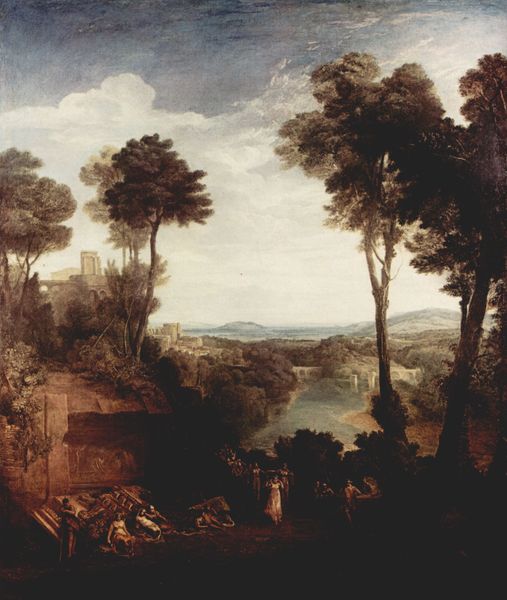
Titel: Merkur und Herse
Künstler: William Turner
Standort: (Großbritannien)
Institution: (Privatsammlung)
Schlagwörter: baum, berg, blau, blätter, dunkel, gemälde, himmel, laub, mann, meer, schatten, wasser, weiß, wolken, baumstämme, bäume, fluss, frauen, grün, impressionismus, landschaft, menschen, ocker, see, sitzen, stadt, ufer, äste, abend, braun, frau, grau, hell, holz, licht, männer, paris, schwarz, ausblick, gebäude, haus, weg, wolke, beige, leute, malerei, feier, feiern, architektur, historie, stein, öl, baumstamm, dämmerung, ferne, flusslauf, horizont, häuser, hügel, natur, stamm, zweige, brücke, busch, büsche, gebüsch, gewässer, kirche, sonne, sträucher, personen, person, england, tal, wald, turm, aussicht, sommer, liegen, ruhen, ansicht, italien, berge, gipfel, mauer, bergkette, landschaftsmalerei, hügellandschaft, idylle, pause, picknick, rast, platz, figuren, böschung, friedrich, romantik, staffage, stämme, turner, baumkrone, baumkronen, oben, ruine, courbet, burg, türme, landschafdt, lichtung, ruinen, beerdigung, schloß, rotbraun, laubbäume, flusstal, verblauung, arkadien, menschenzug, wanderung, bräunlich, toskana, lager, jahreszeiten, donauschule, lndschaft, äaste, lagernd, mnschen, abendmahlen, idy, lager lagern, 1650, tallandschaft